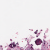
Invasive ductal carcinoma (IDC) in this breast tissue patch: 1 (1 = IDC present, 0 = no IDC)